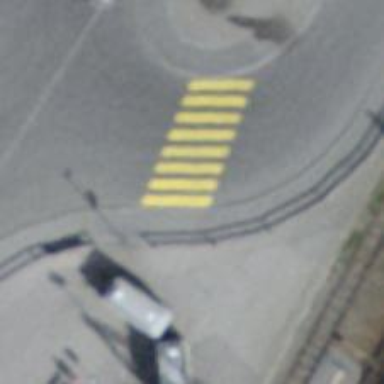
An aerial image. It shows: Zebra crossing on the road.